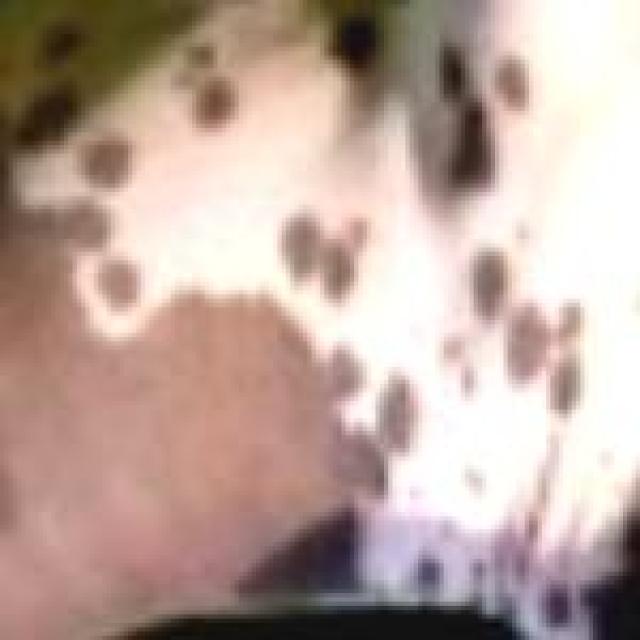
Healthy canine skin — no visible lesions, inflammation, or abnormalities. The skin and coat appear normal.